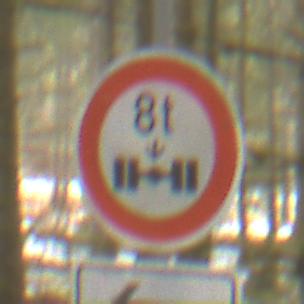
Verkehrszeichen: TatsaechlicheAchslast
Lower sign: RichtungsangabeDurchPfeile2
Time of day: MorningAfternoon
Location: Outdoor (Nature)
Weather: Overcast
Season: Winter
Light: Natural